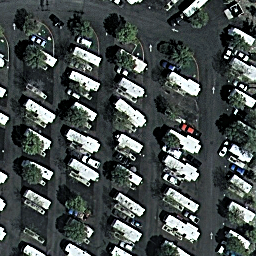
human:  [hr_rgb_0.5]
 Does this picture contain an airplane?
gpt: no

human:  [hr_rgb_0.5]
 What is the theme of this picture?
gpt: mobile home park

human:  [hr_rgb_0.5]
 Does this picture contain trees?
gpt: yes

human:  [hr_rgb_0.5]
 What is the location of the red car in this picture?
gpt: right